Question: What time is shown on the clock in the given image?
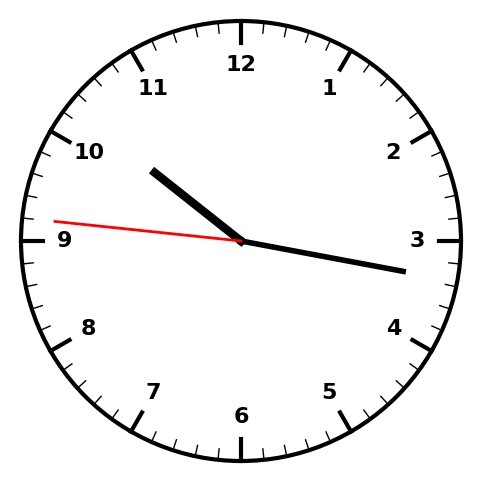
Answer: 10:16:46